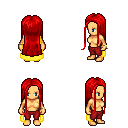
a pixel art fantasy rpg character, female body template, human, tanned skin, yellow cape, red pants, red extra-long hairstyle, bracelets, four views (front, back, left, right), 2x2 character sprite sheet, small pixel art, hard edges, no anti-aliasing